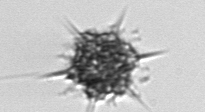
Label: Dictyocha